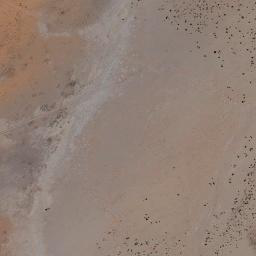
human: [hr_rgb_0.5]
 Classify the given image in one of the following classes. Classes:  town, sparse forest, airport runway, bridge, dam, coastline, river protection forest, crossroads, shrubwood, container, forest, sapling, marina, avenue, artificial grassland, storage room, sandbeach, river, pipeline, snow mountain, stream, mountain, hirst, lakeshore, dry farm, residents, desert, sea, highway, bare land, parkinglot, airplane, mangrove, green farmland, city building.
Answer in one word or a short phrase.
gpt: bare land